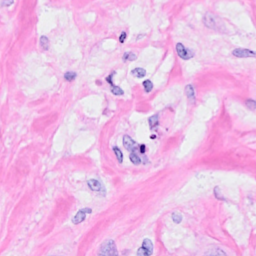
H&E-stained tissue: Breast